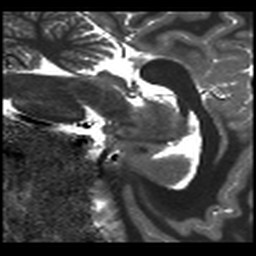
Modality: T1map
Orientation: sagittal
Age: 33
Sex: male